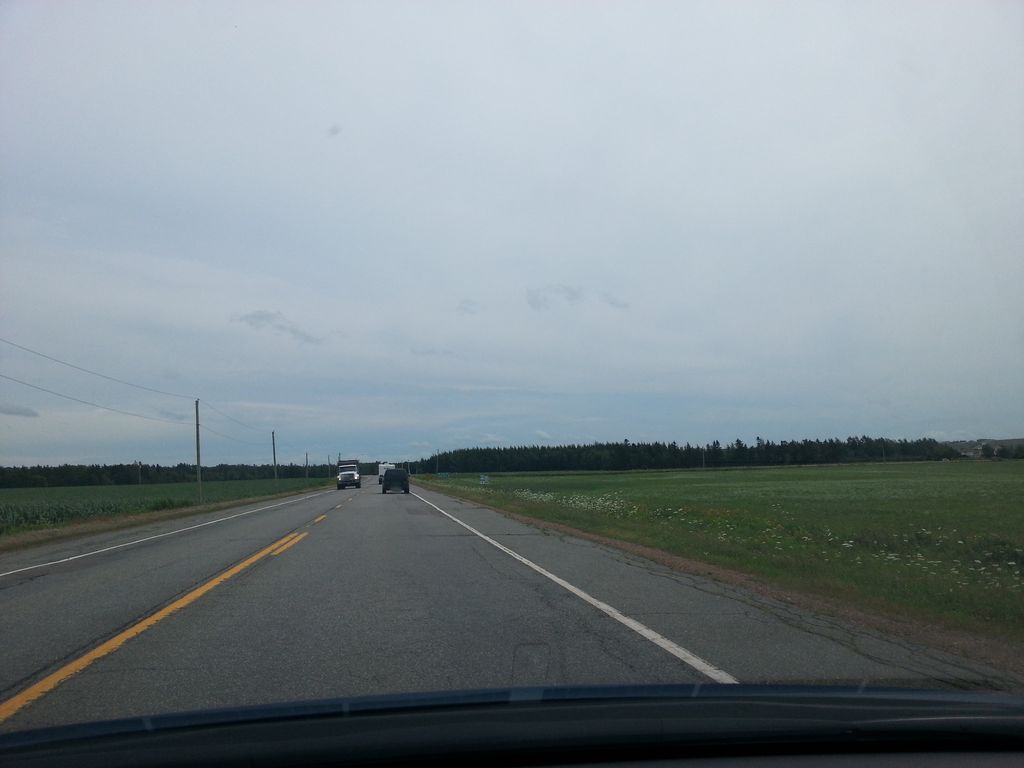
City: charlottetown